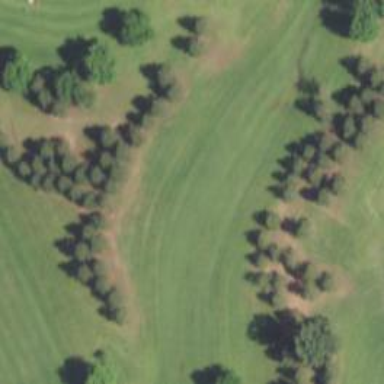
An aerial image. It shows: View of golf hole.